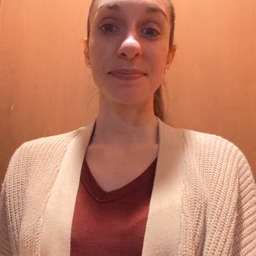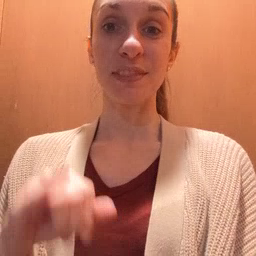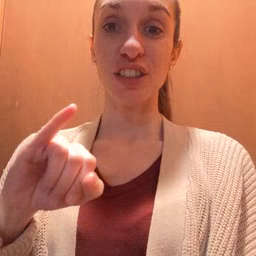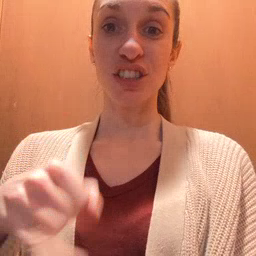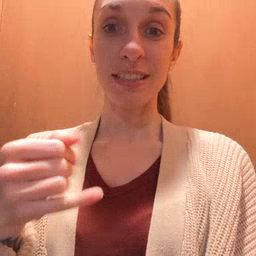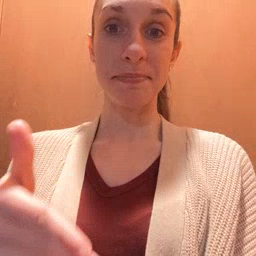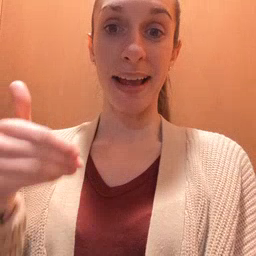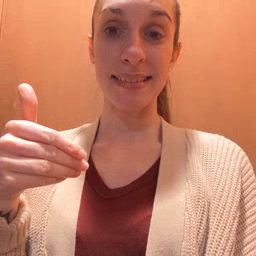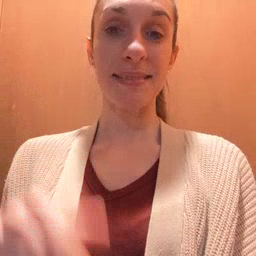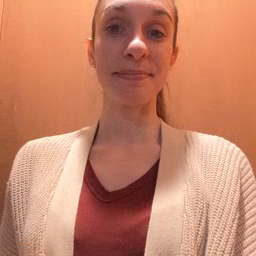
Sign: jeans